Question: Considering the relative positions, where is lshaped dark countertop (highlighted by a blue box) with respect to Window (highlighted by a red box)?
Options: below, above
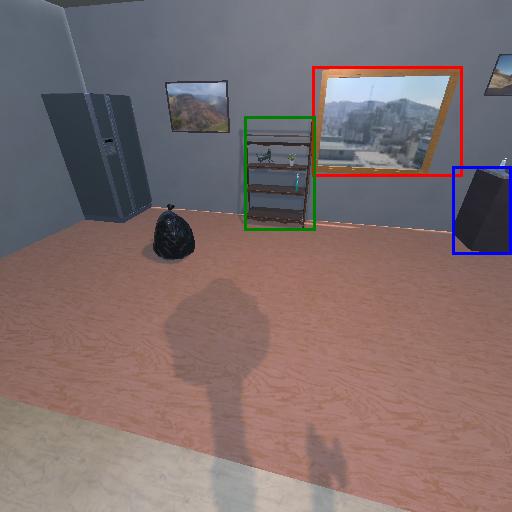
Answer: below